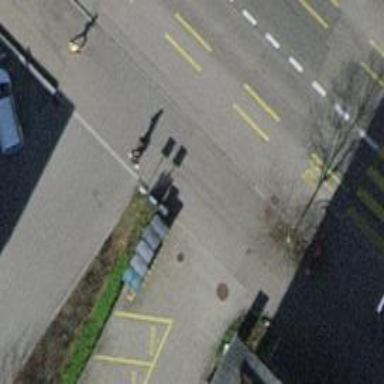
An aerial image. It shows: Service road with paving stones.